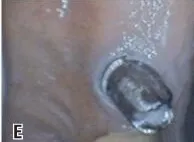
Clinical and fluorescence images referring to consultations: initial, follow-up with 15 and 30 days. ; Peri-implant mucosa in region of the 26 with 15 days.
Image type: medical_photograph (other_medical_photograph)